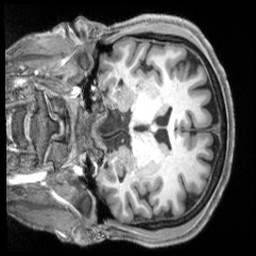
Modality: T1w
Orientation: coronal
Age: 30
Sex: male
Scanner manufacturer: siemens
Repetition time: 2.3 s
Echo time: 0.00229 s